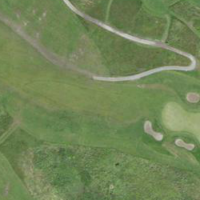
EUNIS habitat code: 23
Species observed at this site:
Cirsium arvense